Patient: sex F, age 83
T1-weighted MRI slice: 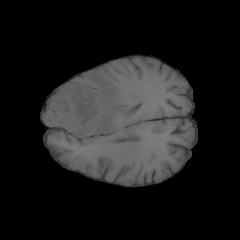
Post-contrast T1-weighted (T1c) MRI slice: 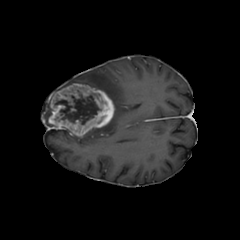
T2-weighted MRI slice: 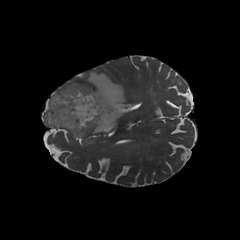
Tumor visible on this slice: yes
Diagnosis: Glioblastoma, IDH-wildtype
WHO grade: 4